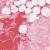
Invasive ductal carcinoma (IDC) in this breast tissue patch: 0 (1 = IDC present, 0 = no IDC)